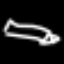
Label: pencil